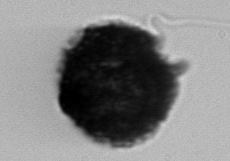
Label: Gonyaulax